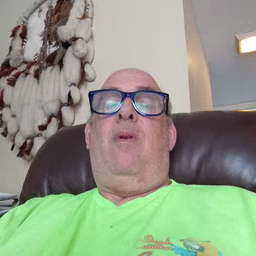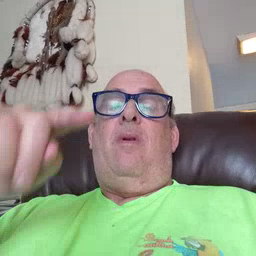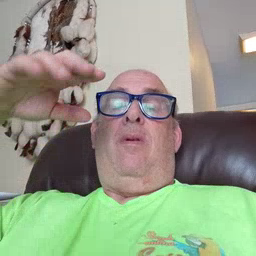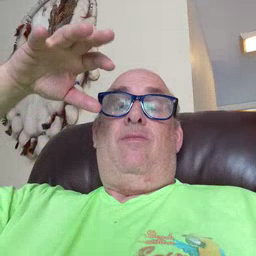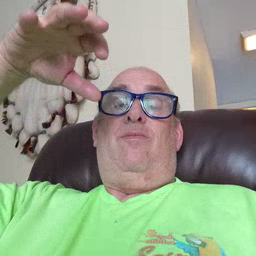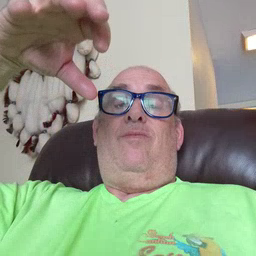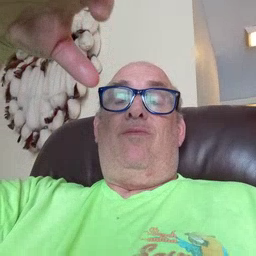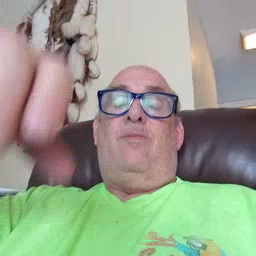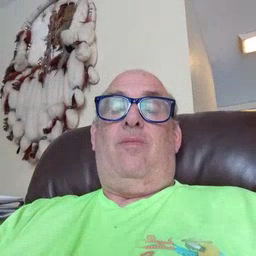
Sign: helicopter